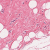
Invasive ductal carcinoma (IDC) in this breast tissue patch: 0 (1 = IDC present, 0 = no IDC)